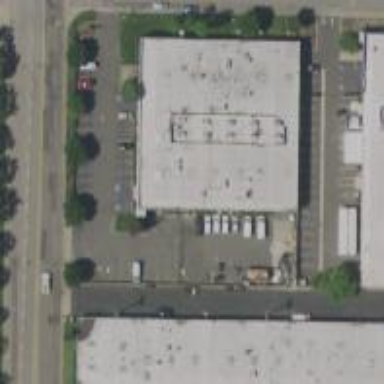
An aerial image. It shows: Commercial building.